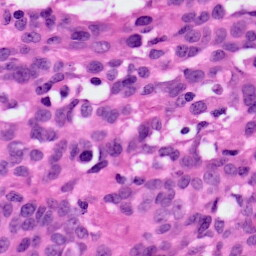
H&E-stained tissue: Ovarian